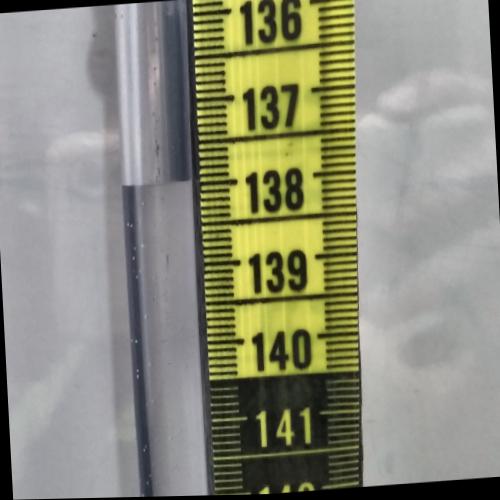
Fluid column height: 138.0 cm